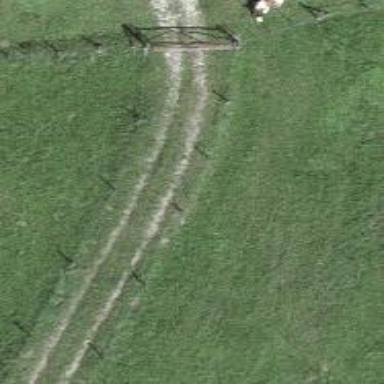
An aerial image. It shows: Track road with grade3 tracktype.